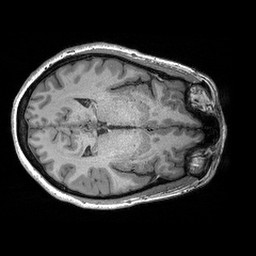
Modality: T1w
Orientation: axial
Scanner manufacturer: siemens
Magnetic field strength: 3 T
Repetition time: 2.3 s
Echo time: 0.00298 s